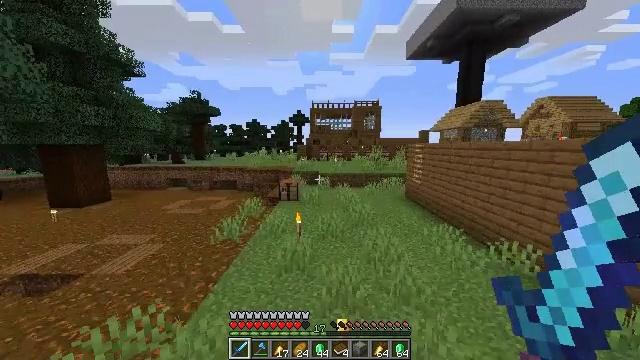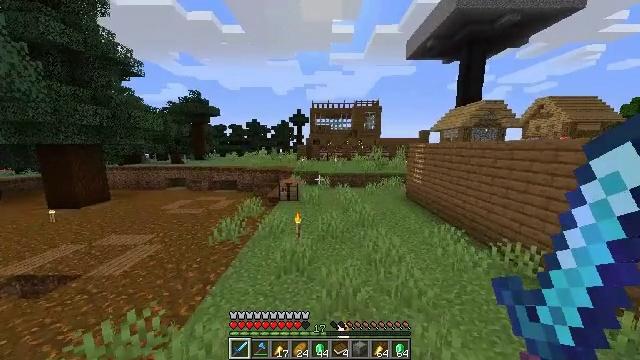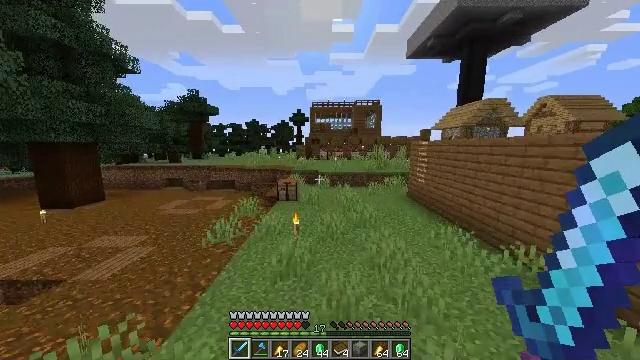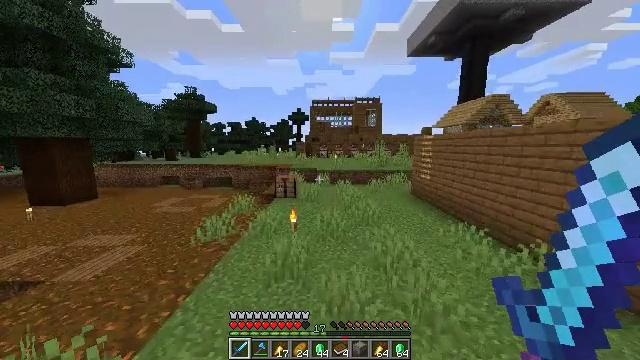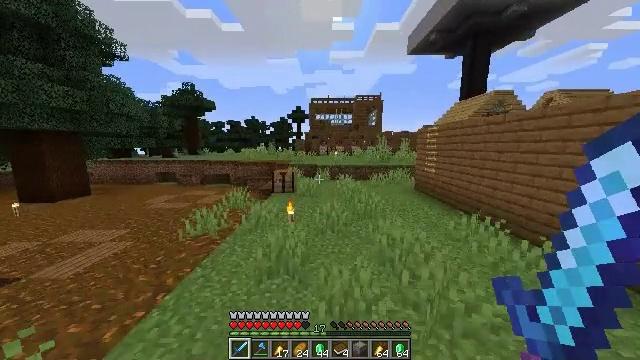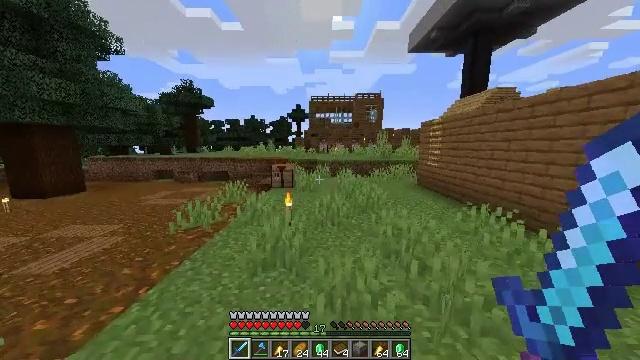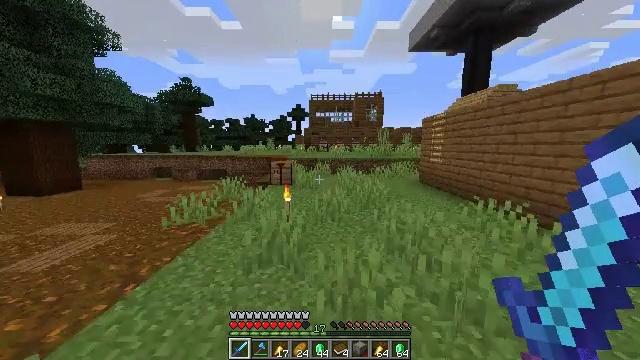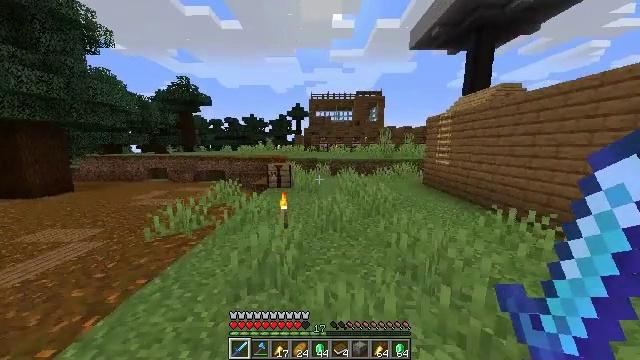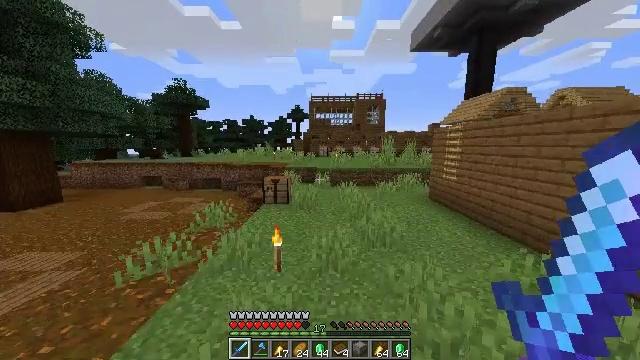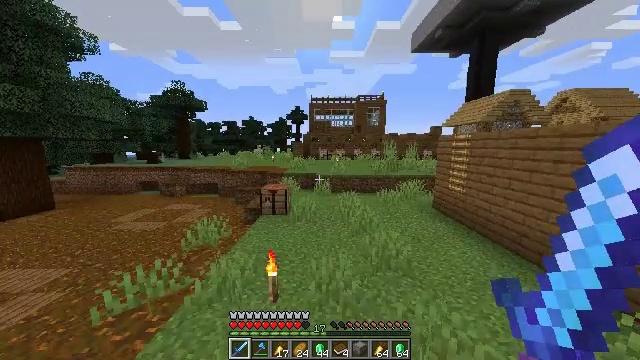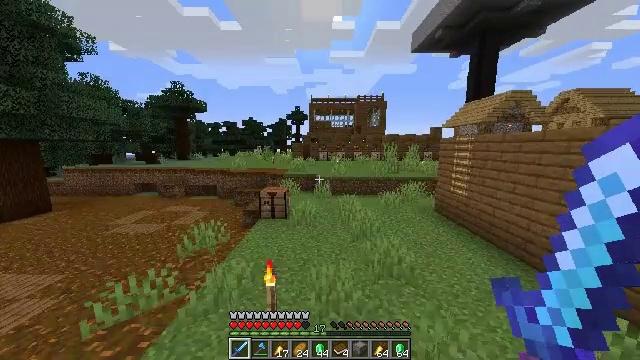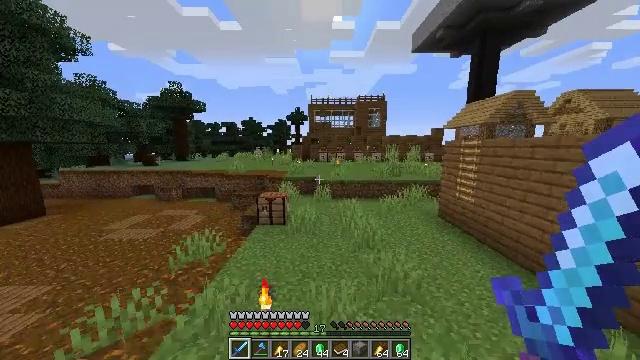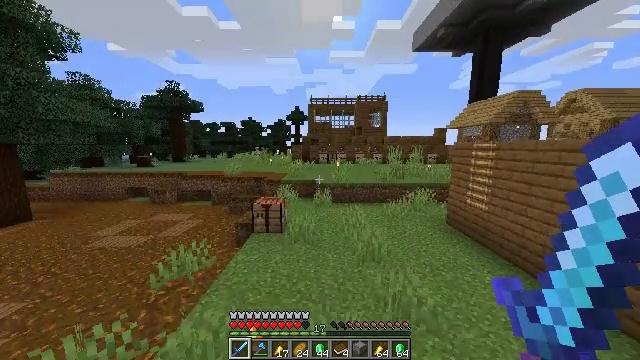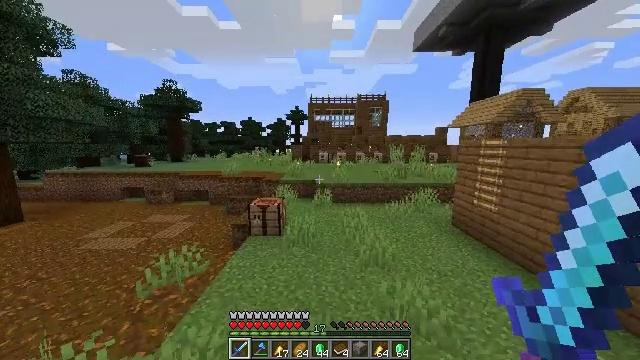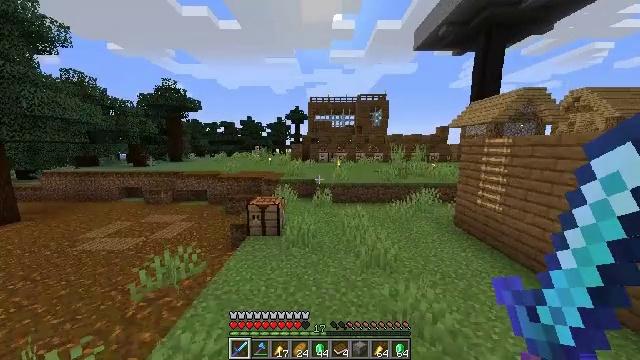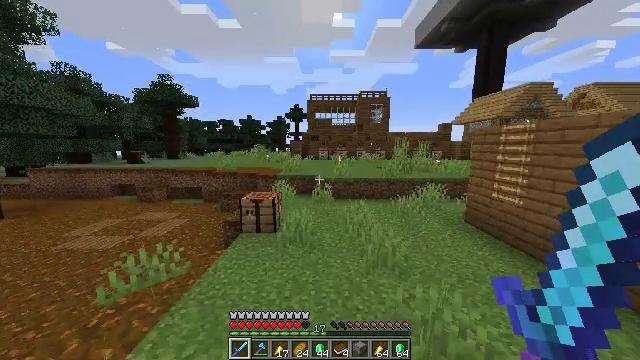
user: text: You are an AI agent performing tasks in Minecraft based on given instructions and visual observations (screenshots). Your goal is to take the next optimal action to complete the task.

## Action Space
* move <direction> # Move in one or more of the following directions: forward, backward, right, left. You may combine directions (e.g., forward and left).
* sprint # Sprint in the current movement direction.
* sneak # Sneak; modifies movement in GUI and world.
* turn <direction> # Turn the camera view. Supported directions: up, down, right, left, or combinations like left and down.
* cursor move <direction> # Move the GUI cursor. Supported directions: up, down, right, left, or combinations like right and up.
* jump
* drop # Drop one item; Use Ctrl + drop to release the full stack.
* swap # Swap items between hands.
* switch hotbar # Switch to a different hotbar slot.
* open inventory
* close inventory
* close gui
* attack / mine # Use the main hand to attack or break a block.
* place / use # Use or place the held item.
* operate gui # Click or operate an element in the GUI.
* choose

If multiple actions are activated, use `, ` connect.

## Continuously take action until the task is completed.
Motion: motion action
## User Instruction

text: Get a golden helmet by crafting.
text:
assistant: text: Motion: move forward, sprint, jump
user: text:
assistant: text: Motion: move forward, sprint, jump
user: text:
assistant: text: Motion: move forward, sprint, jump
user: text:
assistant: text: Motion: move forward, sprint, jump
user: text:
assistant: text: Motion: move forward, sprint, jump
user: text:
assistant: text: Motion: move forward, sprint, jump
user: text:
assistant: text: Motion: move forward, sprint, jump
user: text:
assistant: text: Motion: move forward, sprint, jump
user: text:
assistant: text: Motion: move forward, sprint, jump
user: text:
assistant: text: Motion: move forward, sprint, jump
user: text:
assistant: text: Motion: move forward, sprint, jump
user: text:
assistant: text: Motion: move forward, sprint, jump
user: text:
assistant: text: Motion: move forward, sprint, jump
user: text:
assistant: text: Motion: move forward, sprint, jump
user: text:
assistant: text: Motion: move forward, sprint, jump
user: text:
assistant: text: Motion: move forward, sprint, jump
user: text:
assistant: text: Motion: move forward, sprint, jump
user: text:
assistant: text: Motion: move forward, sprint, jump
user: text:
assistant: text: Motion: move forward, sprint, jump
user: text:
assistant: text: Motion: move forward, sprint, jump
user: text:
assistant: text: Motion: move forward, sprint, jump
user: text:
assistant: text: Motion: move forward, sprint, jump
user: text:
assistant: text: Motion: move forward, sprint, jump
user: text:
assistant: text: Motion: move forward, sprint, turn left and down, jump
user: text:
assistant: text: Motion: move forward, sprint, turn left and down, jump
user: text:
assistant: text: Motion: move forward, sprint, turn left and down, jump
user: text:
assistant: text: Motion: move forward, sprint, turn left, jump
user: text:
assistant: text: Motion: move forward, sprint, jump
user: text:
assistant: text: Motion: move forward, sprint, jump
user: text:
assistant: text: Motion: move forward, sprint, jump